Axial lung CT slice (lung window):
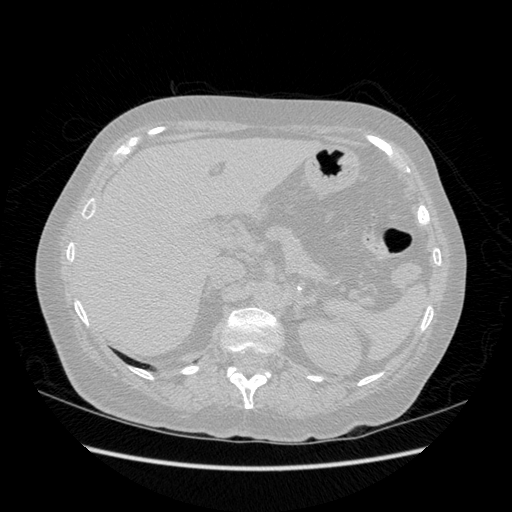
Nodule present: no